Question: I'm building a simple webapp that will display different charts about relationships between income and health. I'm trying to use Google Fusion Tables to generate the charts, but I've hit a snag. I have 807 rows in a chart and am trying to make a scatter plot between two columns.
It says all rows are being displayed, but the chart clearly doesn't have all of the data points. How can I get all of the points to display?

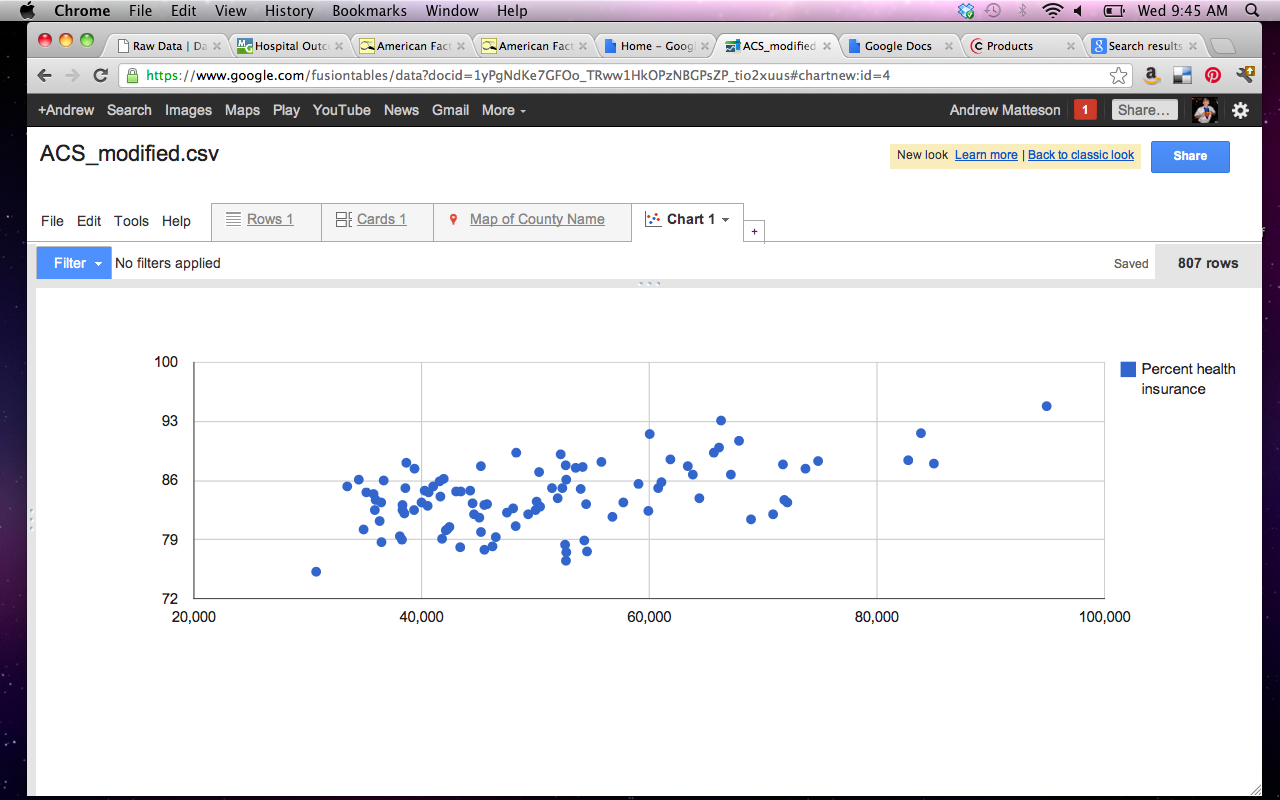
Answer: Charts in Fusion Tables are limited to 500 data points. When the count goes above that the scatter chart uses a sampling algorithm to trim the data to that limit. This should be indicated on the chart; I've filed a bug for that.